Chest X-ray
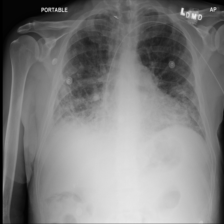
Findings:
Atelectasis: negative
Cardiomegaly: negative
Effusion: negative
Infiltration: negative
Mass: negative
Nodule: negative
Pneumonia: negative
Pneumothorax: negative
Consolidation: negative
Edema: negative
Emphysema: negative
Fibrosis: negative
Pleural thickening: negative
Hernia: negative